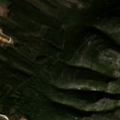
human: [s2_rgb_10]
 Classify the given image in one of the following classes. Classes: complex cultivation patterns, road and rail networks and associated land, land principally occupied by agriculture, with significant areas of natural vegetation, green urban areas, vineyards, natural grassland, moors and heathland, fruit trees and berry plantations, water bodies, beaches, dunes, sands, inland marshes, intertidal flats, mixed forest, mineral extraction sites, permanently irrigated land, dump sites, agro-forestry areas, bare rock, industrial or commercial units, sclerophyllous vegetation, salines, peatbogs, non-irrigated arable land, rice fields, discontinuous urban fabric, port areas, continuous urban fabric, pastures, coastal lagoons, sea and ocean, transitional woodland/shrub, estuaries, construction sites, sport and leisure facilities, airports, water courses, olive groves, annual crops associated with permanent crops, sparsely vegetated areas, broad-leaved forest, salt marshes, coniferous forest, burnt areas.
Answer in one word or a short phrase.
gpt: industrial or commercial units, olive groves, complex cultivation patterns, sclerophyllous vegetation, transitional woodland/shrub